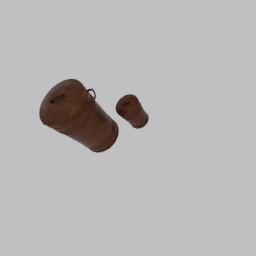
Label: tools